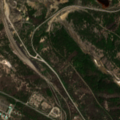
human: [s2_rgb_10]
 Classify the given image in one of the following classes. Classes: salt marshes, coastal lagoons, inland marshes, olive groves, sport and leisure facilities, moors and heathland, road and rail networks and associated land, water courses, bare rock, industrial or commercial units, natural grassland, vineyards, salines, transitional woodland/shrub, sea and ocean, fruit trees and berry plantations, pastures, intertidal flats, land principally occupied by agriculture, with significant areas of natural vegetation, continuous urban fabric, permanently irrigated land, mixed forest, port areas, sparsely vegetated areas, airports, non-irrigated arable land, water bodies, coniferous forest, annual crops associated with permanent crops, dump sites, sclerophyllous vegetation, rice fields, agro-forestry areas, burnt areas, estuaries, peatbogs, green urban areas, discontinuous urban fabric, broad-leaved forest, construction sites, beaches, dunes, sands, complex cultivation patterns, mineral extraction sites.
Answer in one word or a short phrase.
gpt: industrial or commercial units, mineral extraction sites, land principally occupied by agriculture, with significant areas of natural vegetation, broad-leaved forest, transitional woodland/shrub, sparsely vegetated areas